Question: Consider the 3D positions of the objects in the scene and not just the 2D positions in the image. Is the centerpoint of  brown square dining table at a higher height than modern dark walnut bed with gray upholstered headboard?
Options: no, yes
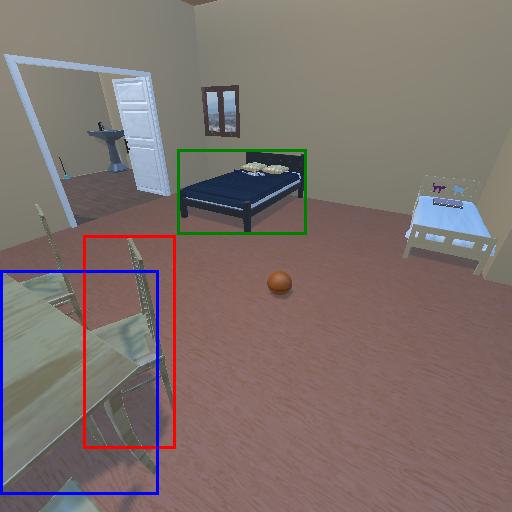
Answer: no